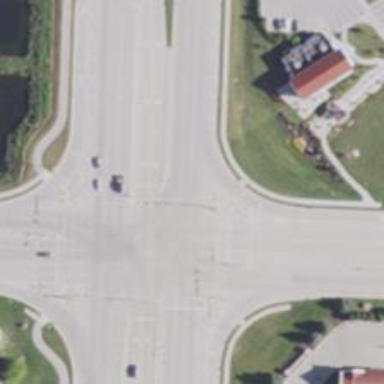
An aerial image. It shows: Crossing on the road with line markings.